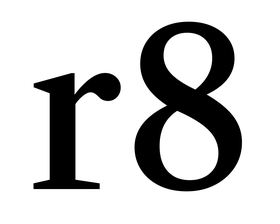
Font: LibreCaslonText_Medium